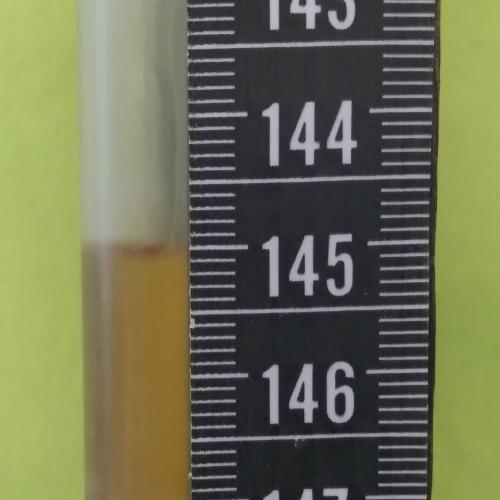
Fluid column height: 145.0 cm